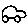
Label: car